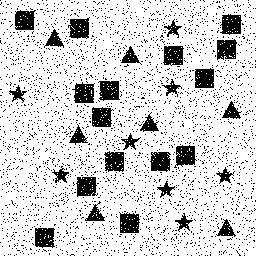
Squares: 15
Triangles: 7
Stars: 8
Total shapes: 30